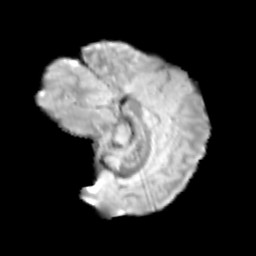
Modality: T2w
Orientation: sagittal
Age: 10
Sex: male
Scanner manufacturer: siemens
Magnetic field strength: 3 T
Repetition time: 3.8 s
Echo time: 0.07 s